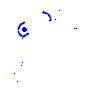
Particle: electron